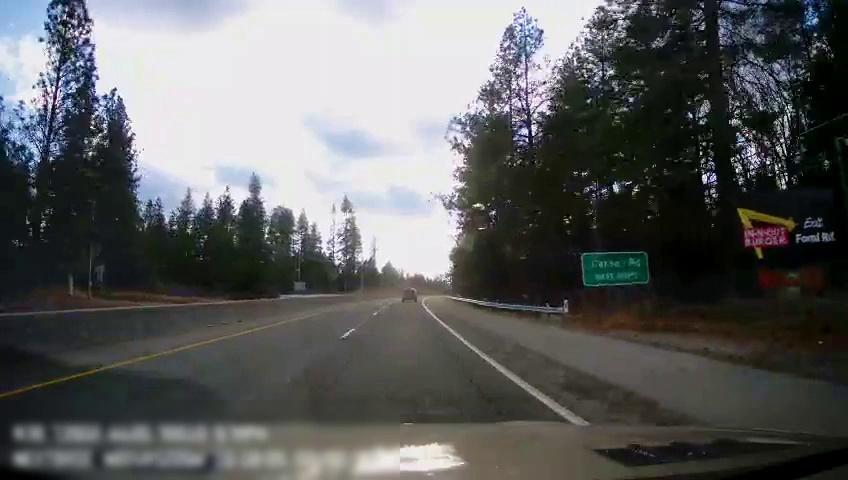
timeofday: Day
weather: Cloudy
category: Drivable Space
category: Vehicles | SUV
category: Lanes | Alternate Lane
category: Lanes | Current Lane
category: Lanes | Alternate Lane
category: Traffic | Signs